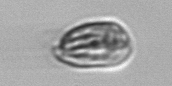
Label: Katodinium_or_Torodinium